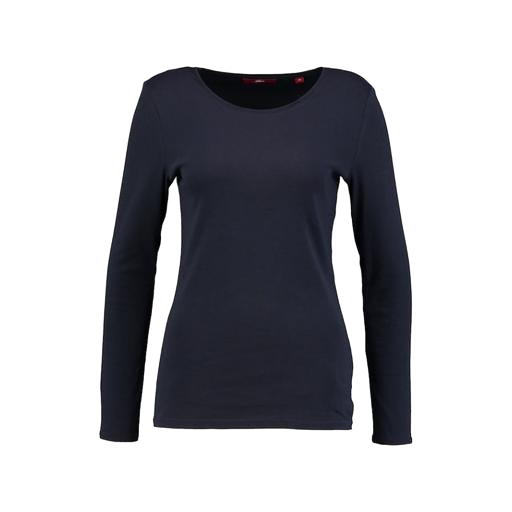
blue scoop-neck long-sleeve t-shirt, longsleeve t-shirt, blue iconic women's long-sleeved t-shirt, white background